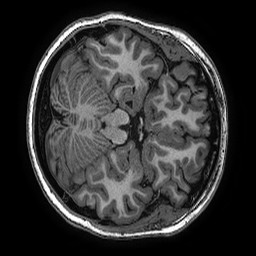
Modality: T1w
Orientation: axial
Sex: female
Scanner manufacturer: ge
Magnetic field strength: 3 T
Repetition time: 0.0077 s
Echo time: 0.003436 s